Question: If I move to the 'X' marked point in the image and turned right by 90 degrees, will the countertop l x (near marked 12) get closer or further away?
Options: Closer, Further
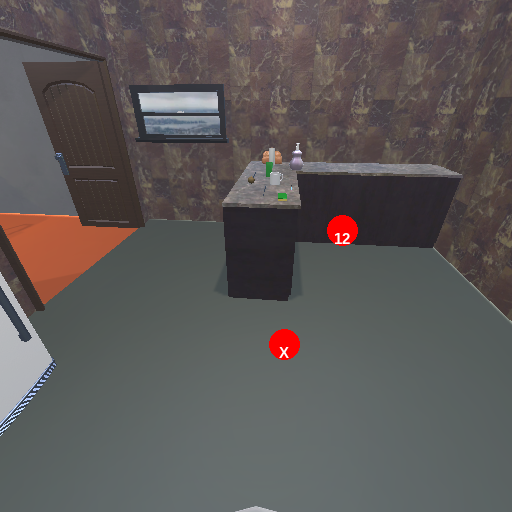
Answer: Closer